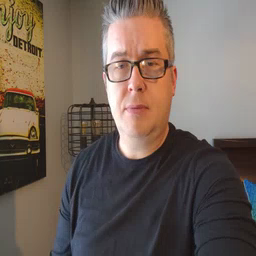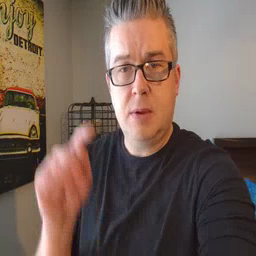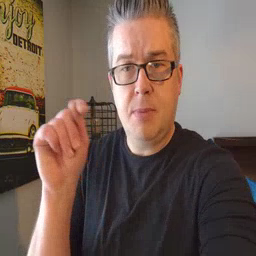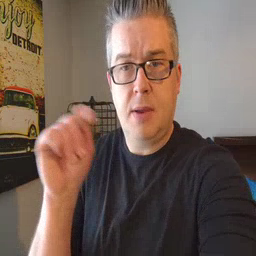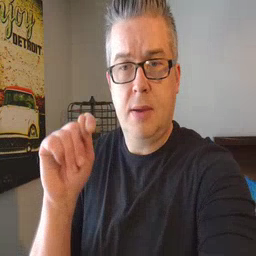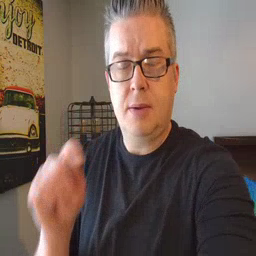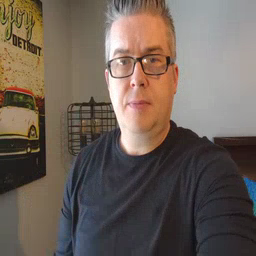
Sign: potty